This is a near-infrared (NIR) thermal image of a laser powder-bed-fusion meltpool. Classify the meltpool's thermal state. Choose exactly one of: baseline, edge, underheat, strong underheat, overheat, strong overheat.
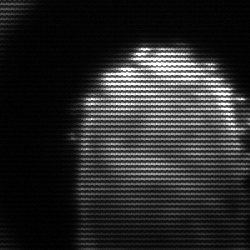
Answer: baseline